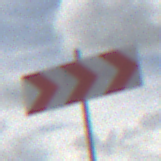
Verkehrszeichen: RichtungstafelnInKurvenGrossLinks
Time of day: Midday
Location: Outdoor (Nature)
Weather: PartlyCloudy
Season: NotSpecified
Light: Natural